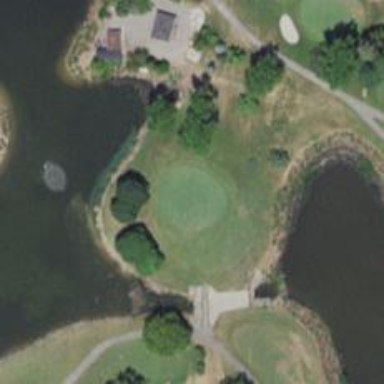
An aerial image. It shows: Golf hole.